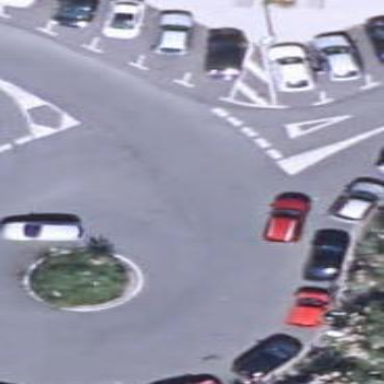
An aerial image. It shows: Residential road with asphalt surface leading up to roundabout.